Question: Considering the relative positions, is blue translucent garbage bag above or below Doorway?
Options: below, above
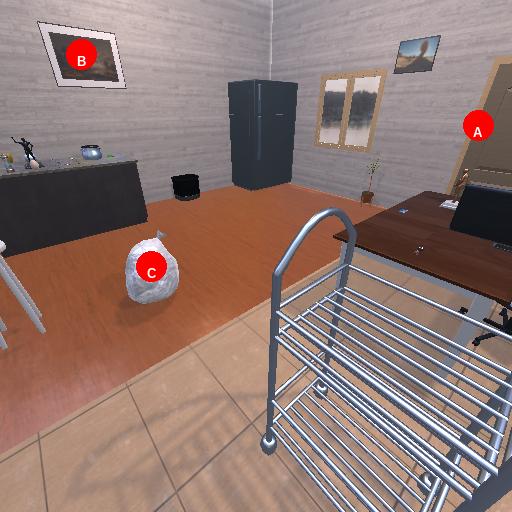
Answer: below